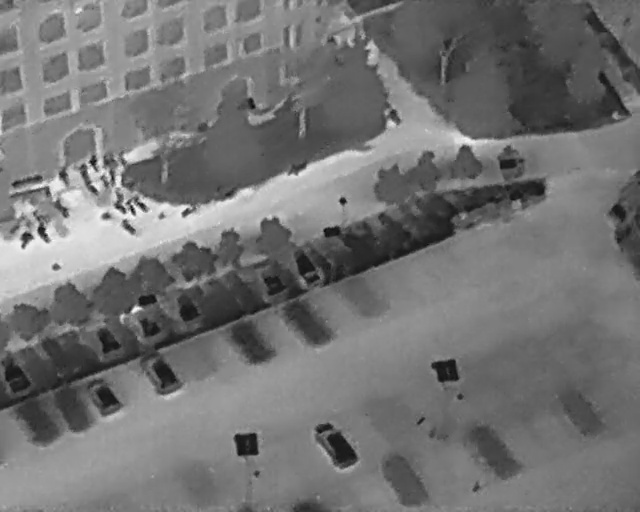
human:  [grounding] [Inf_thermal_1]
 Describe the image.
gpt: In the satellite image, there is  <ref>3 medium car </ref> <box>[[0, 69, 5, 76, 2], [12, 74, 19, 79, 148], [21, 69, 28, 75, 148]]</box> located at bottom left,  <ref>3 medium car </ref> <box>[[13, 63, 19, 68, 148], [18, 60, 25, 66, 144], [25, 57, 32, 62, 151]]</box> located at left,  <ref>2 medium car </ref> <box>[[38, 51, 45, 57, 151], [44, 49, 51, 54, 151]]</box> located at center,  <ref>1 medium car </ref> <box>[[47, 83, 56, 90, 148]]</box> located at bottom,  <ref>5 medium bicycle </ref> <box>[[2, 45, 5, 48, 18], [4, 44, 8, 47, 145], [7, 39, 11, 41, 145], [15, 30, 18, 33, 161], [19, 41, 21, 46, 47]]</box> located at left,  <ref>12 small bicycle </ref> <box>[[8, 33, 11, 35, 161], [11, 32, 15, 35, 161], [13, 30, 16, 32, 161], [13, 36, 15, 37, 140], [15, 34, 17, 36, 154], [16, 33, 18, 35, 2], [17, 30, 20, 32, 158], [17, 39, 20, 41, 126], [17, 37, 19, 39, 165], [19, 39, 21, 41, 153], [21, 37, 22, 42, 40], [28, 39, 30, 43, 147]]</box> located at left,  <ref>1 medium bicycle </ref> <box>[[45, 30, 47, 35, 154]]</box> located at center.